Question: For Windows Phone 8.1 development we have this nice tool - <URL> - which allows you to look into app's actual local storage content and get/put files from/to there:

I wonder is there is anything like this for Windows 8.1 / Windows 10 universal apps development?
Or, may be, there is some simple way to get files from the Windows 8.1 app (apart from writing the code to read the file content and, say, "sharing it out" from there via email or something)?
I've also tried to look into 'c:\Program Files\WindowsApps\' folder, but have not found my development app's sub-folder over there.
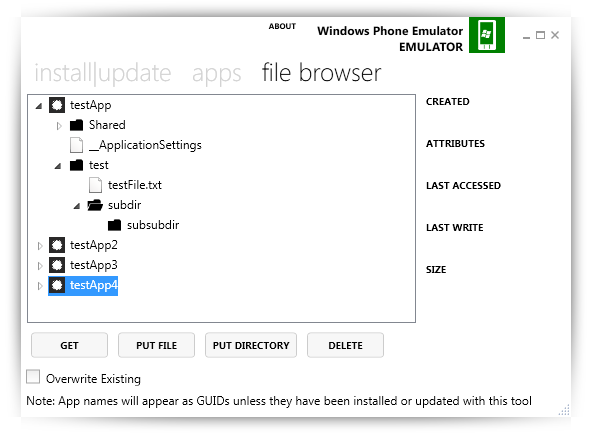
Answer: What you're looking for is in the 'C:\Users\YourUserName\AppData\Local\Packages\App.blablabla.YourAppsGuid.blablabla\LocalState' and '...\RoamingState' folder.
Tip #1: This is a hidden folder, so if you don't have "Show hidden folders and files" enabled, just enter '%localappdata%\Packages' to quickly get there.